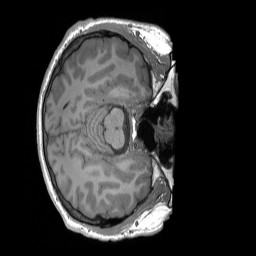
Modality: T1w
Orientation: axial
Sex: male
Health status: ill
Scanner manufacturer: siemens
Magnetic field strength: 3 T
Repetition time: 1.66 s
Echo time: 0.00254 s